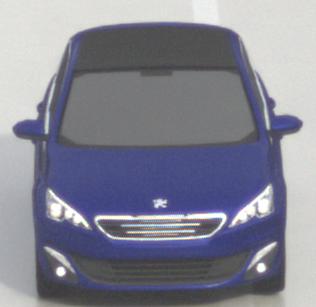
Make: Peugeot
Model: 308 VTi 82
Detailed model: 308 (II)
Model produced from: 2013/09
Model produced until: 2014/11
Doors: 5
Color: blue
Road condition: wet road
Daytime: morning or afternoon
Contrast: low contrast